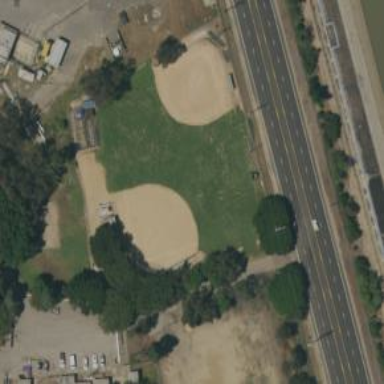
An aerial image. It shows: Baseball pitch for leisure land.